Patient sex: F
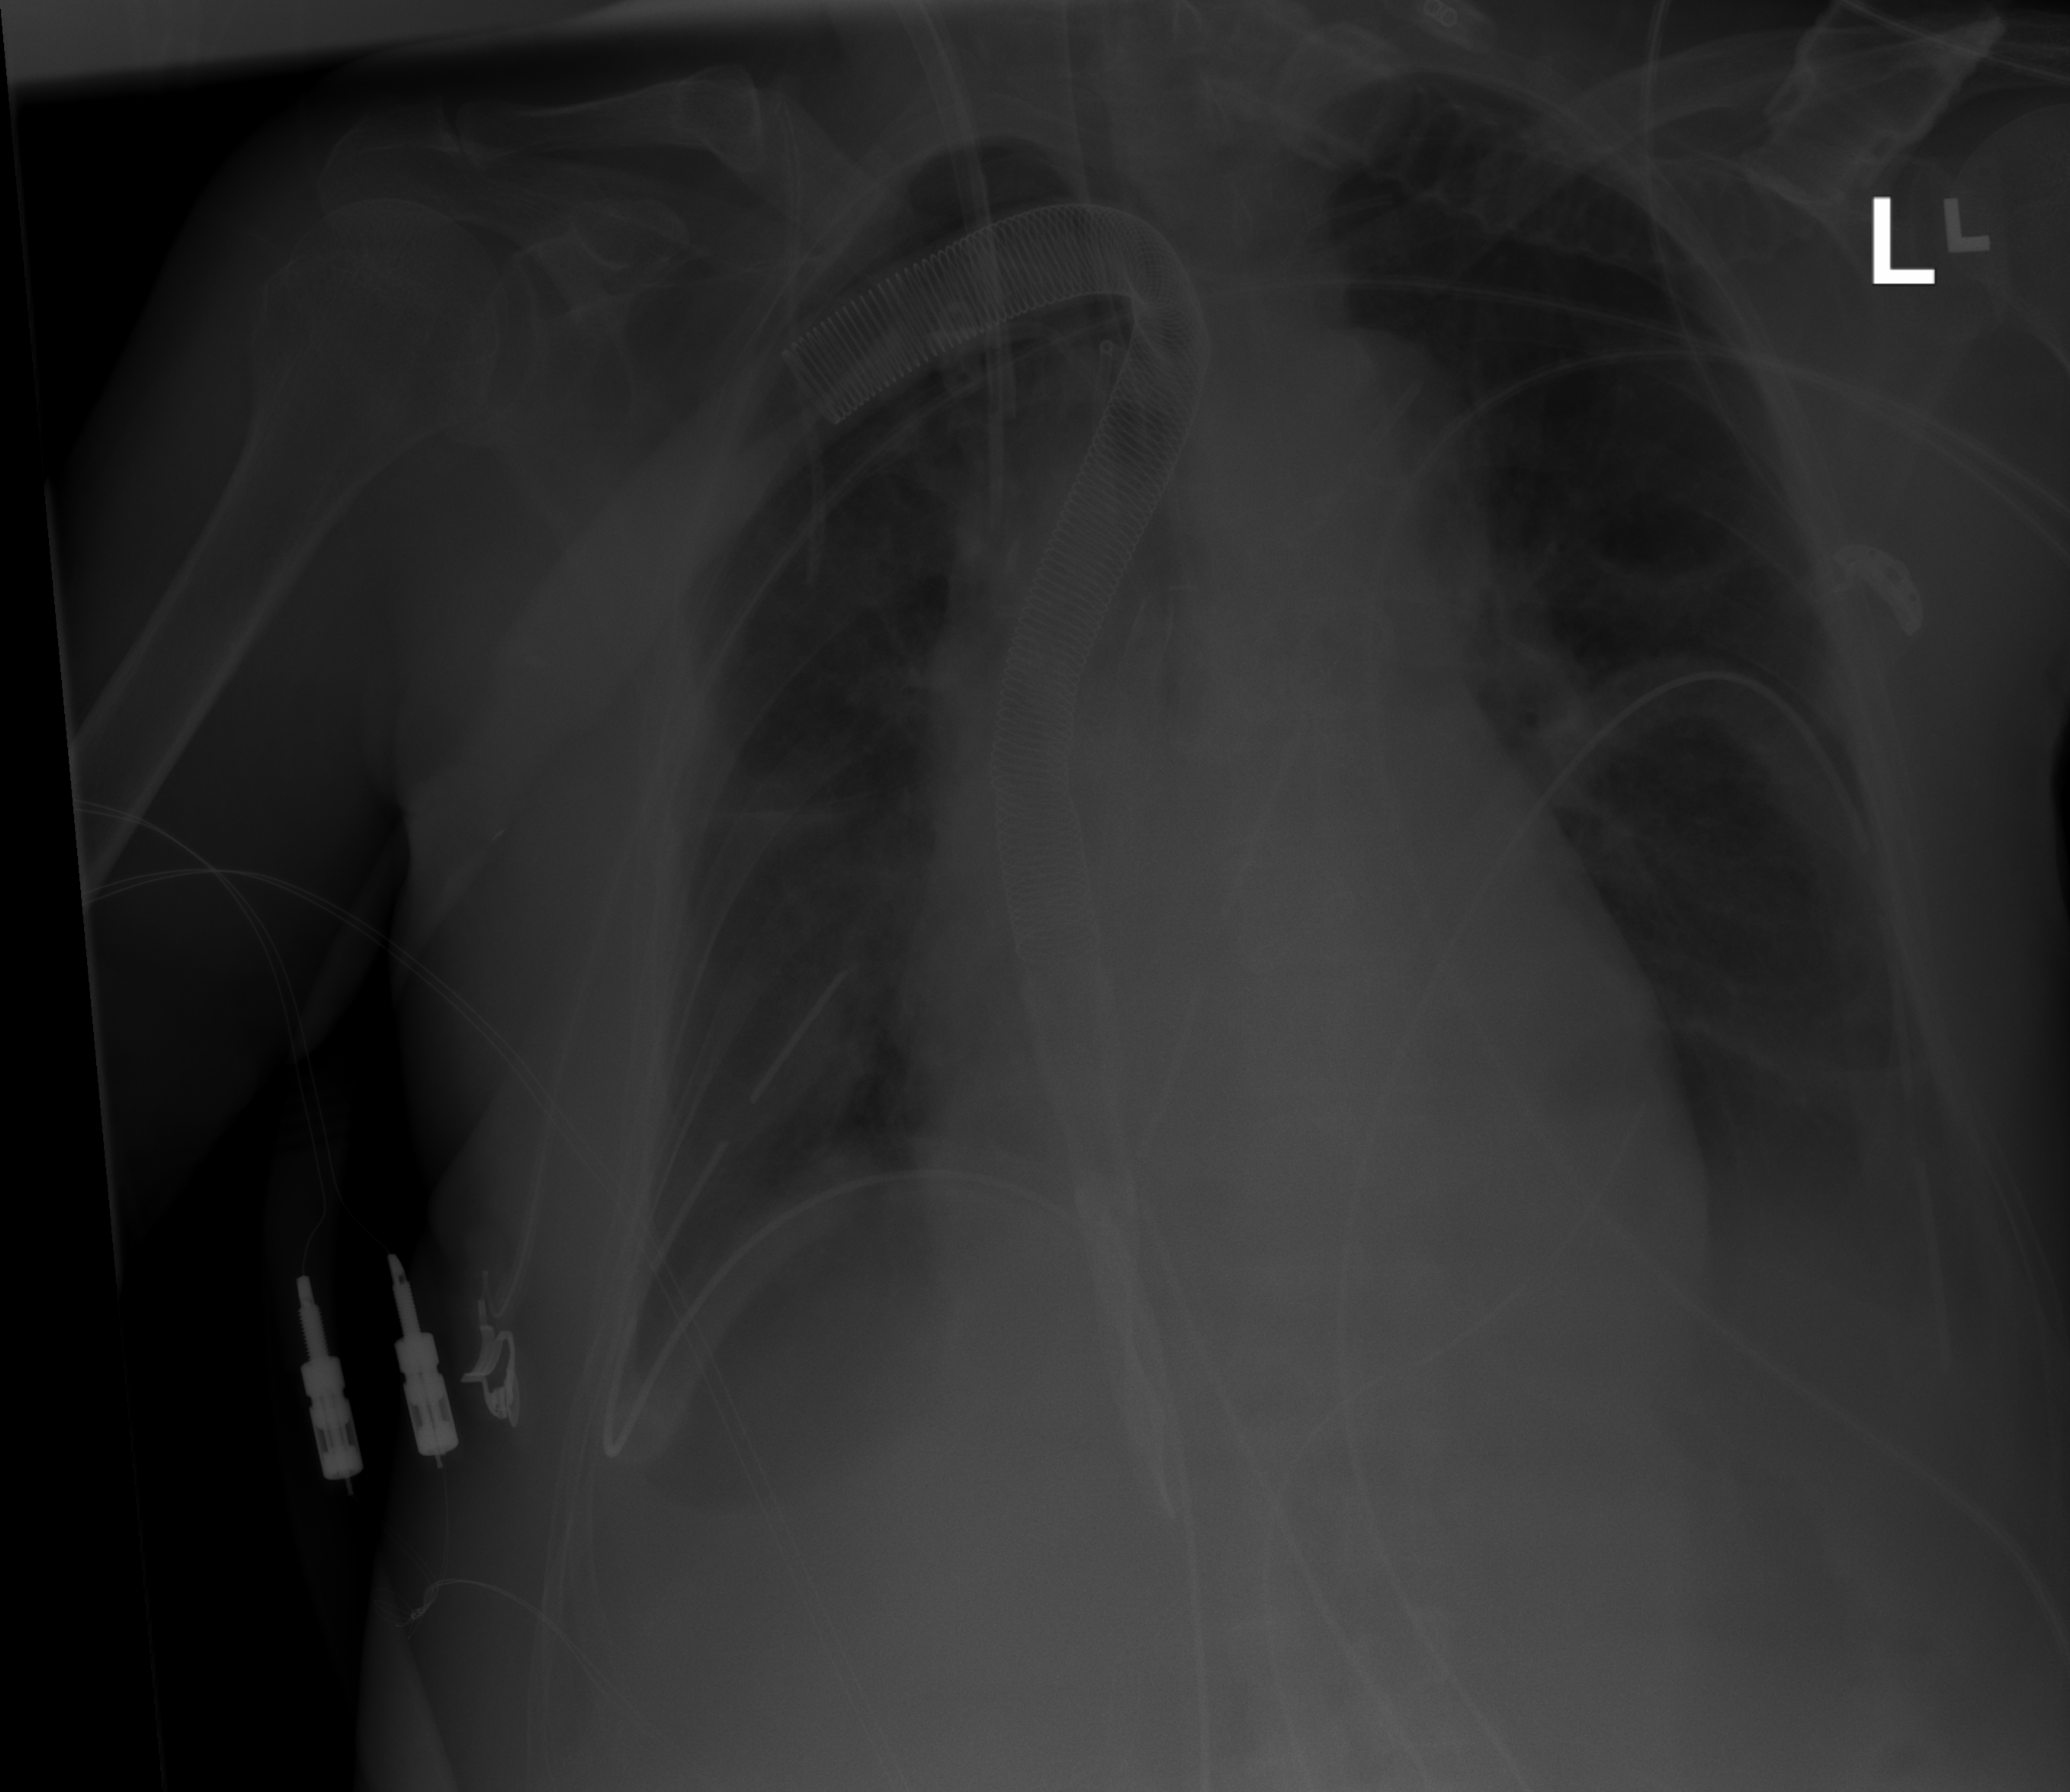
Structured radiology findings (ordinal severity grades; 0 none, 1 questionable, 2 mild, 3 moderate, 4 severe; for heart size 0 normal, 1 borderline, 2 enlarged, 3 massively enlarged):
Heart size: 0
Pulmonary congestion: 0
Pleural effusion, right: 2
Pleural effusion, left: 2
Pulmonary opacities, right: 0
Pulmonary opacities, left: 0
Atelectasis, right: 2
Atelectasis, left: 2